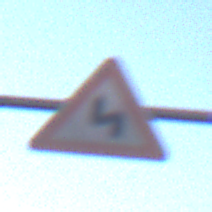
Verkehrszeichen: DoppelkurveZunaechstLinks
Umgebung: Outdoor, Urban
Tageszeit: SunriseSunset
Wetter: Clear
Licht: Natural
Jahreszeit: NotSpecified
Kontrast: MediumContrast